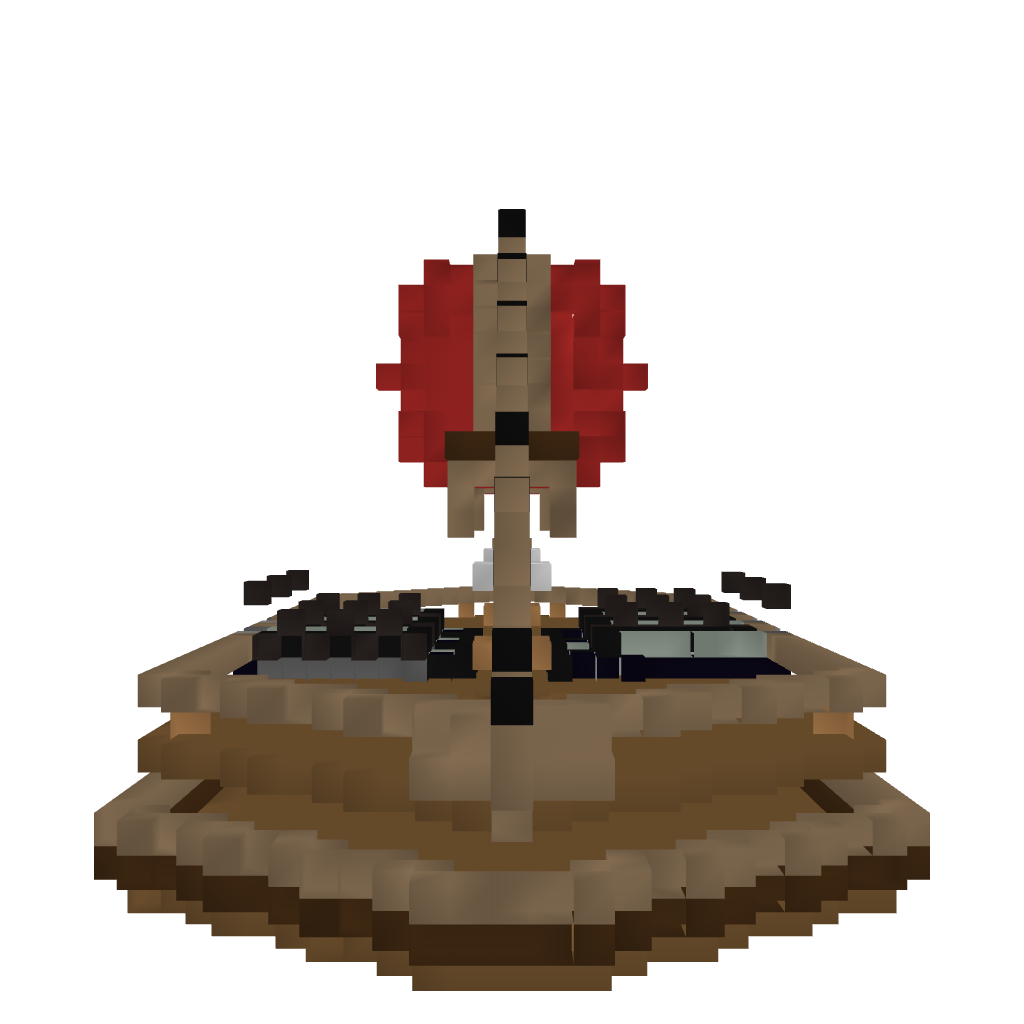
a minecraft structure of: Cannon Ship MKII